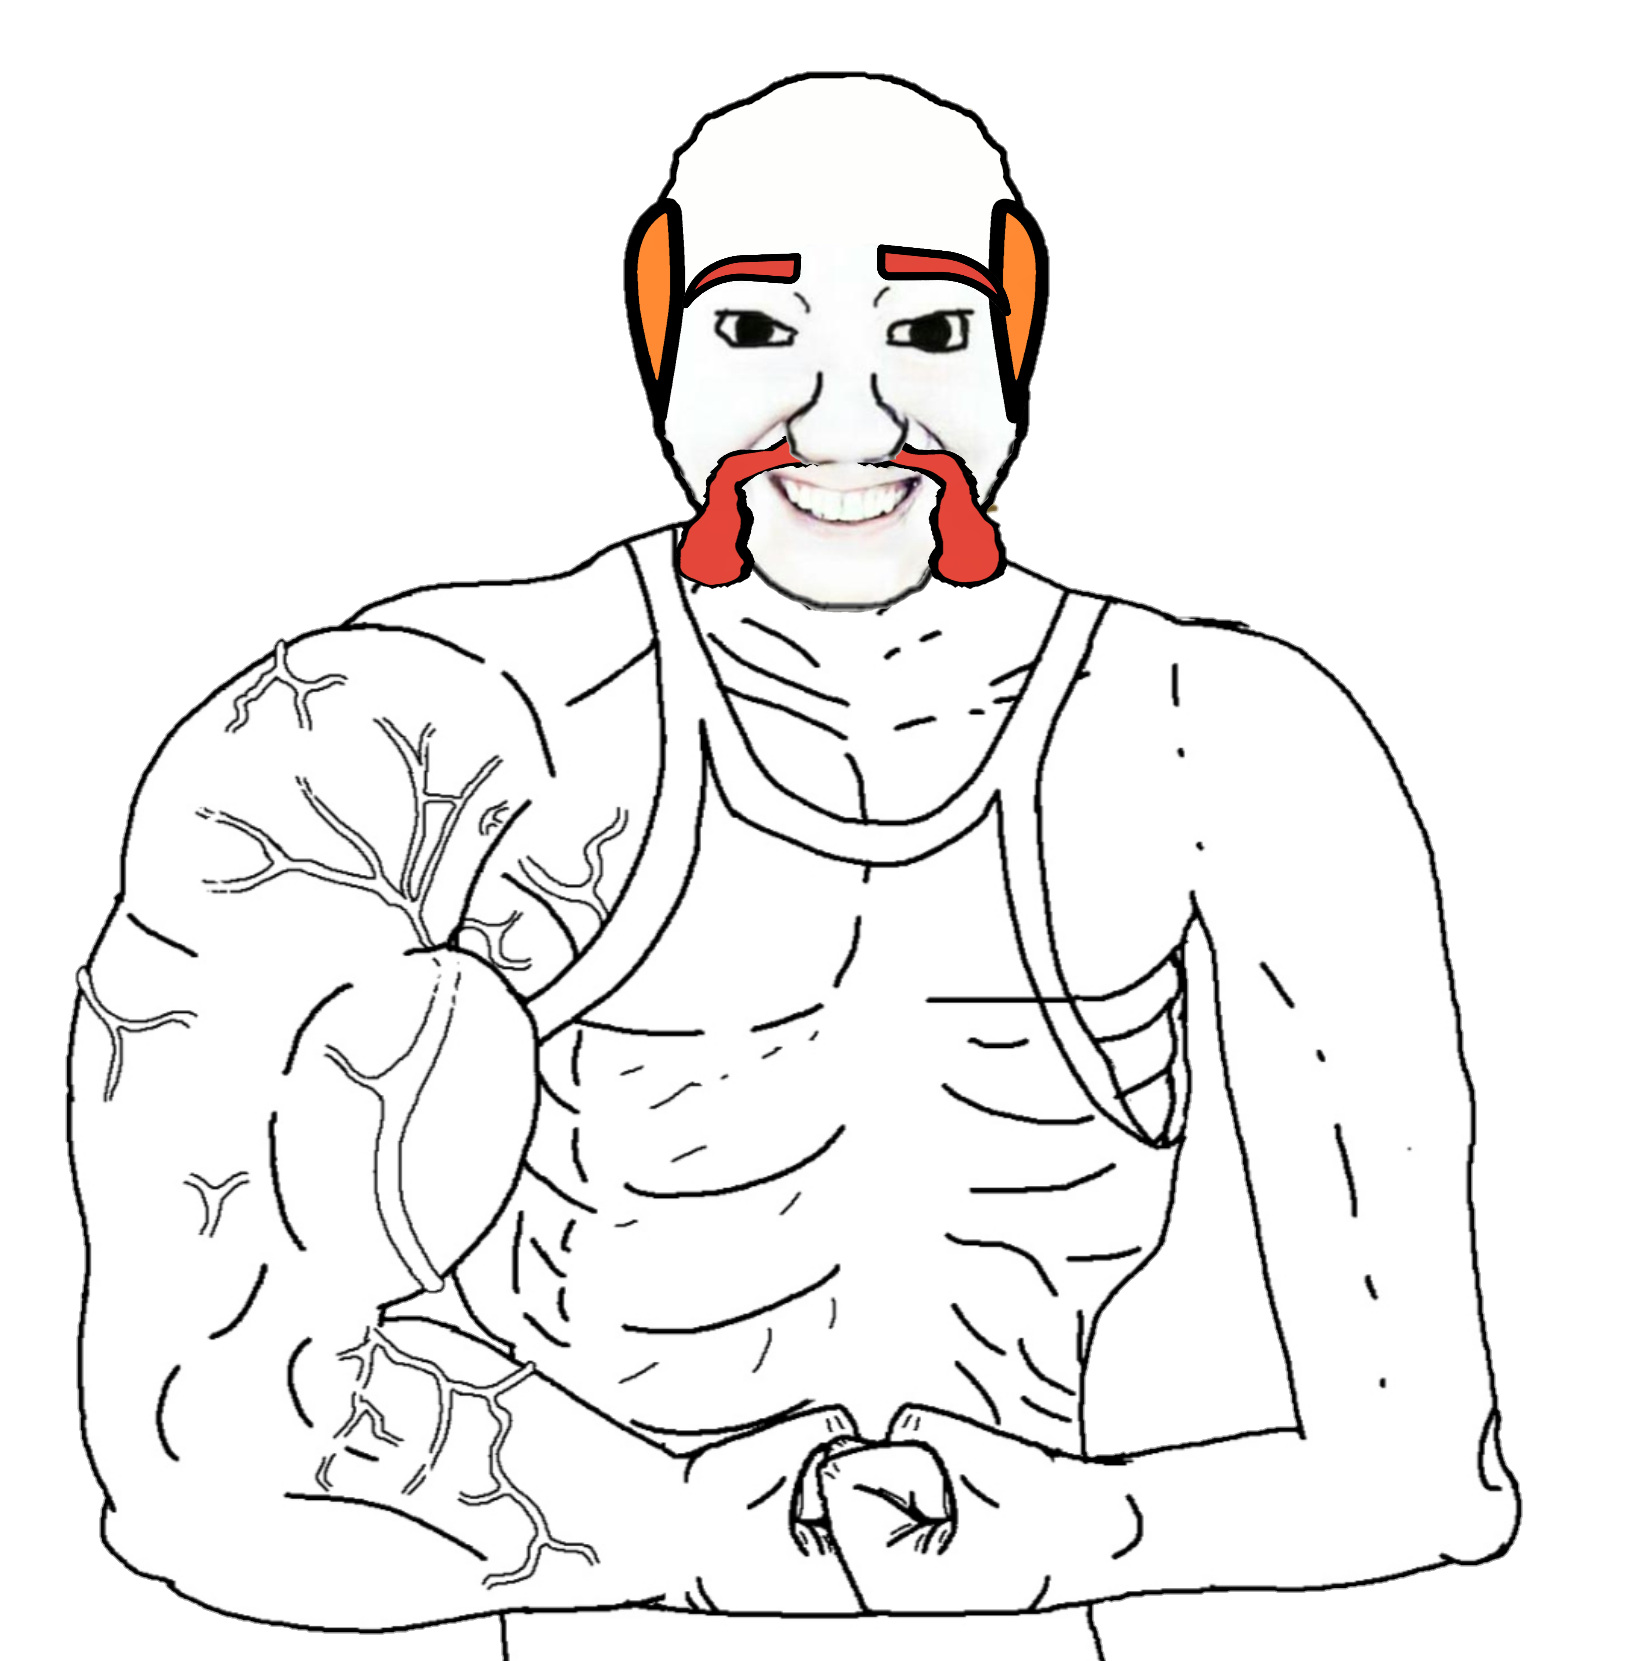
Label: 5_Coomer